Question: Food shown?
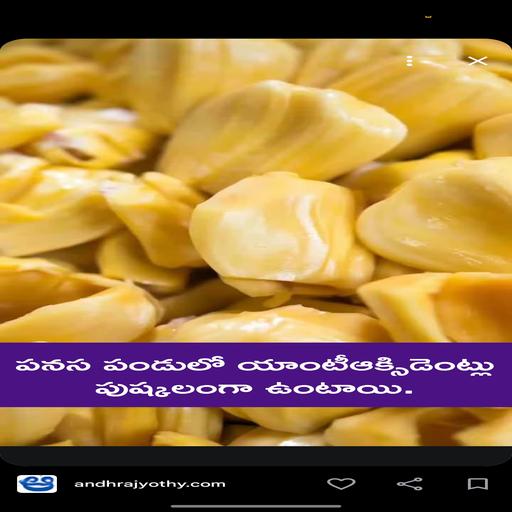
Answer: Jackfruit